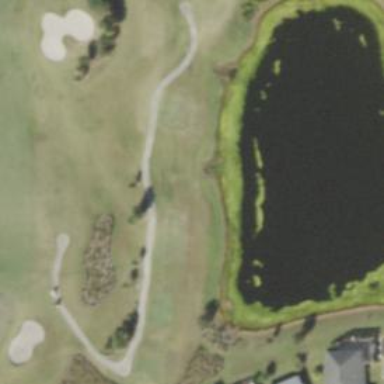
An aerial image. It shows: Path designated for golf carts.